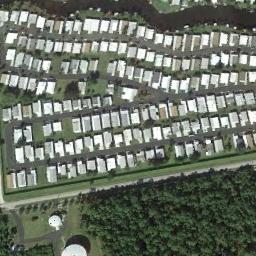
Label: mobile_home_park